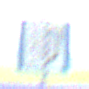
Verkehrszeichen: NothalteUndPannenbucht
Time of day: MorningAfternoon
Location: Outdoor (Special)
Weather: Clear
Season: NotSpecified
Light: Natural